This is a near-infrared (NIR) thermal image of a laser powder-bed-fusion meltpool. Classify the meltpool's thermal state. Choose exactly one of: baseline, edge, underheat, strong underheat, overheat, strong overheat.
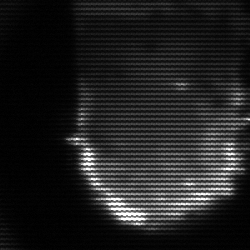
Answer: baseline